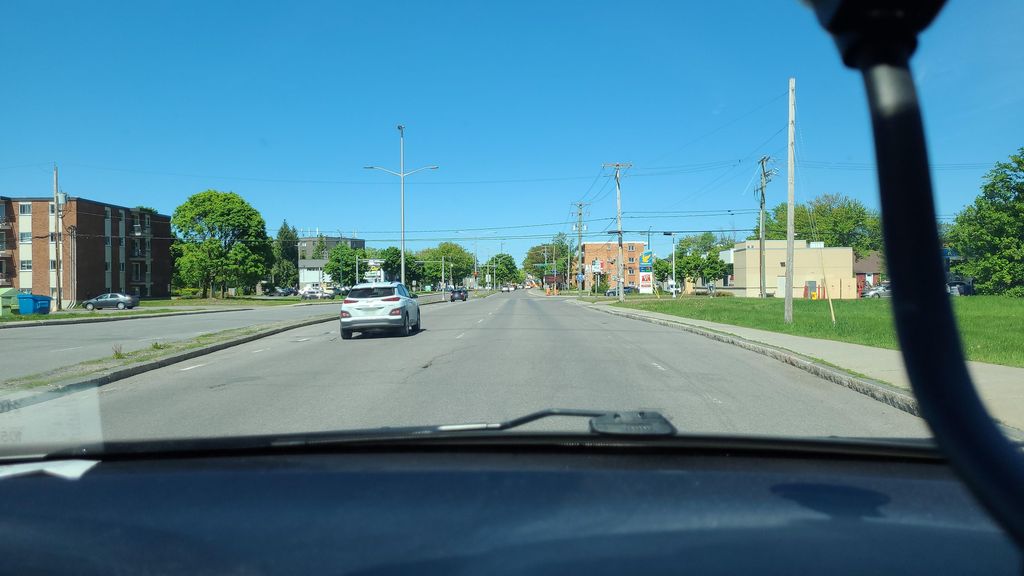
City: quebec_city